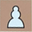
Piece: wP